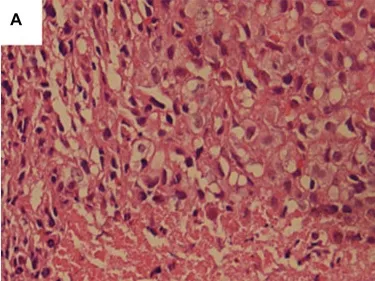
Tumor histopathology and immunohistochemical staining. (A) The tumor sections are stained with hematoxylin and eosin. The tumor cells are small and round, with relatively regular nuclei.
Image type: pathology (h&e)